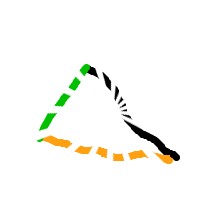
Shape: triangle